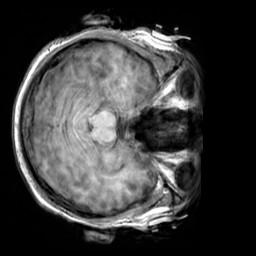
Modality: T1w
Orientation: axial
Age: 20
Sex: male
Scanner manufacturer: siemens
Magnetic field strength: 3 T
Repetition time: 2.3 s
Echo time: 0.00303 s